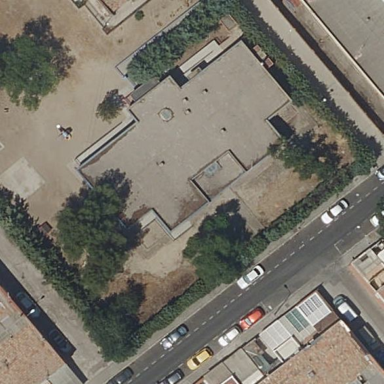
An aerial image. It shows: Kindergarten.